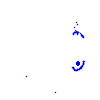
Particle: proton